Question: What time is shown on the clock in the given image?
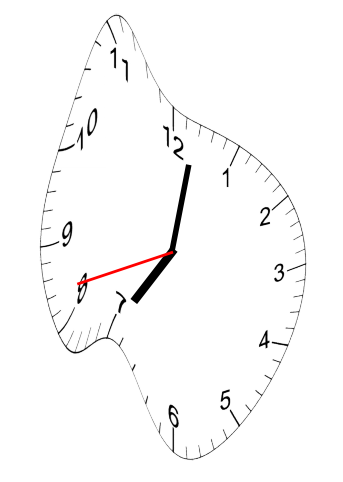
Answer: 07:01:42